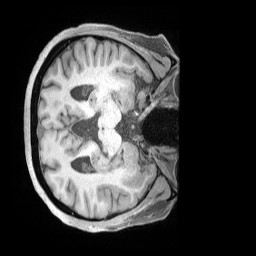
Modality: T1w
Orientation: axial
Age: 36
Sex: female
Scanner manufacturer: siemens
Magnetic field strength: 3 T
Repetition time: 2 s
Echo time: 0.00211 s